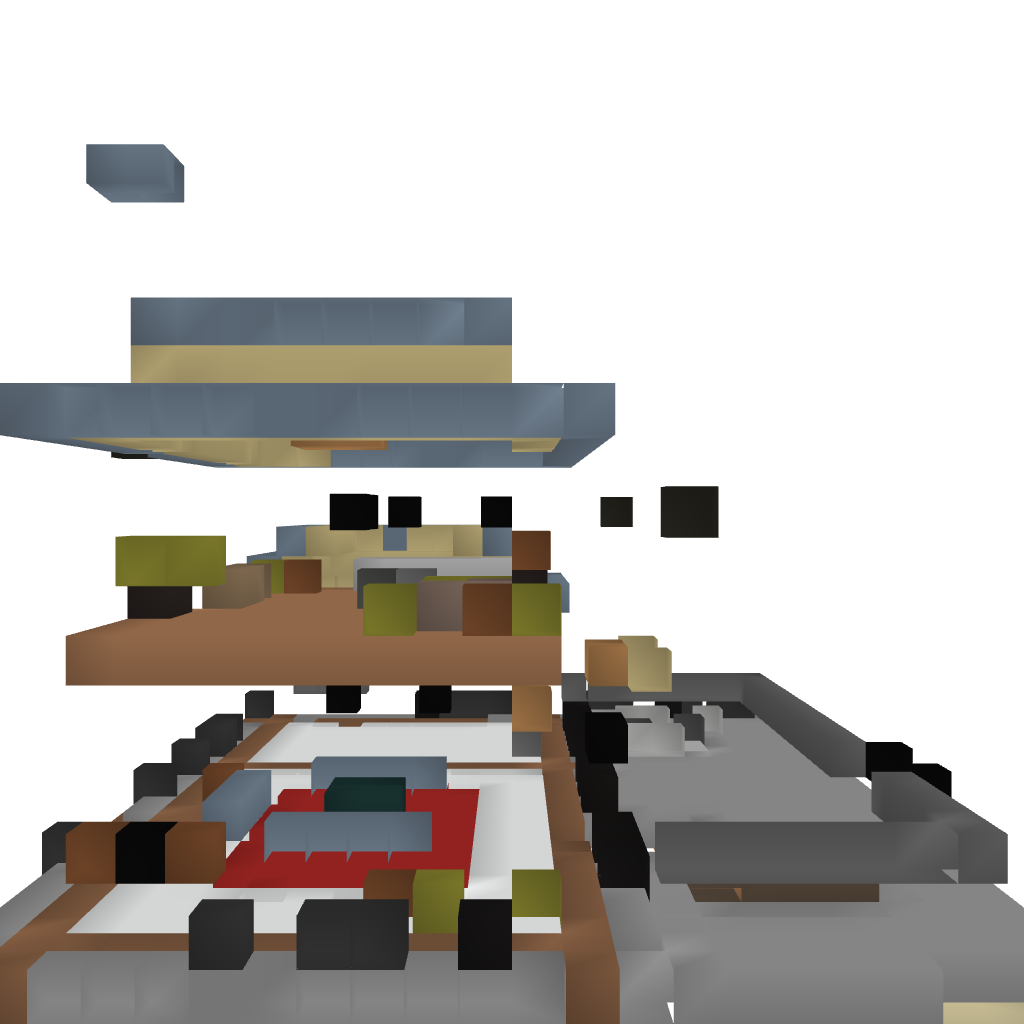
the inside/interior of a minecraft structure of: Country House